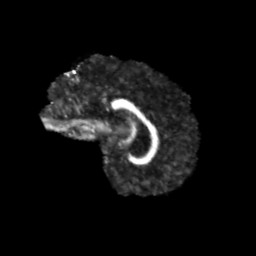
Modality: FA
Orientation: sagittal
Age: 12
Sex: female
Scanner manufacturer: siemens
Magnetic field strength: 3 T
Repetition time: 3.8 s
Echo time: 0.07 s